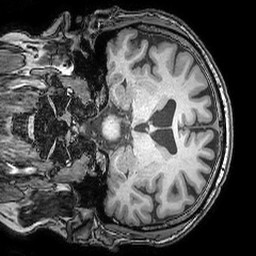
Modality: T1w
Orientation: coronal
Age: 46
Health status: ill
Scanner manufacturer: philips
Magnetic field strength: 3 T
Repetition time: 0.007 s
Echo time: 0.0035 s